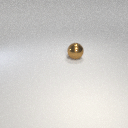
large brown metal sphere